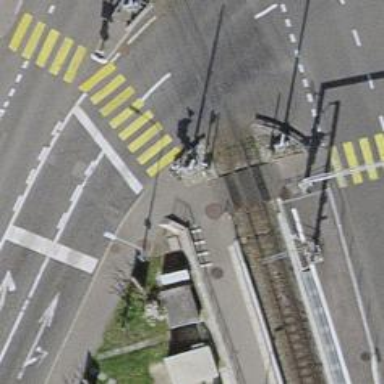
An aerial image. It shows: Railway crossing with full barrier.